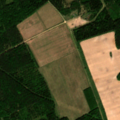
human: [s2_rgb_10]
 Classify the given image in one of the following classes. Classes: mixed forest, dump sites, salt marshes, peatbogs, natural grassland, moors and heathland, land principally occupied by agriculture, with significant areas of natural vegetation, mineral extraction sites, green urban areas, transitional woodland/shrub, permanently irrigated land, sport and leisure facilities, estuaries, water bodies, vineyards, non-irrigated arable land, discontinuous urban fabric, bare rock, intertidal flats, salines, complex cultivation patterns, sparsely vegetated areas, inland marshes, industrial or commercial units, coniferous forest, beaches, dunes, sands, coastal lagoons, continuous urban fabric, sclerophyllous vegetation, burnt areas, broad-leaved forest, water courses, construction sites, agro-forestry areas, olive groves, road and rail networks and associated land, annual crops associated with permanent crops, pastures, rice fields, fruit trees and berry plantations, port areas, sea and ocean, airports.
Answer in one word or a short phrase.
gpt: non-irrigated arable land, mixed forest